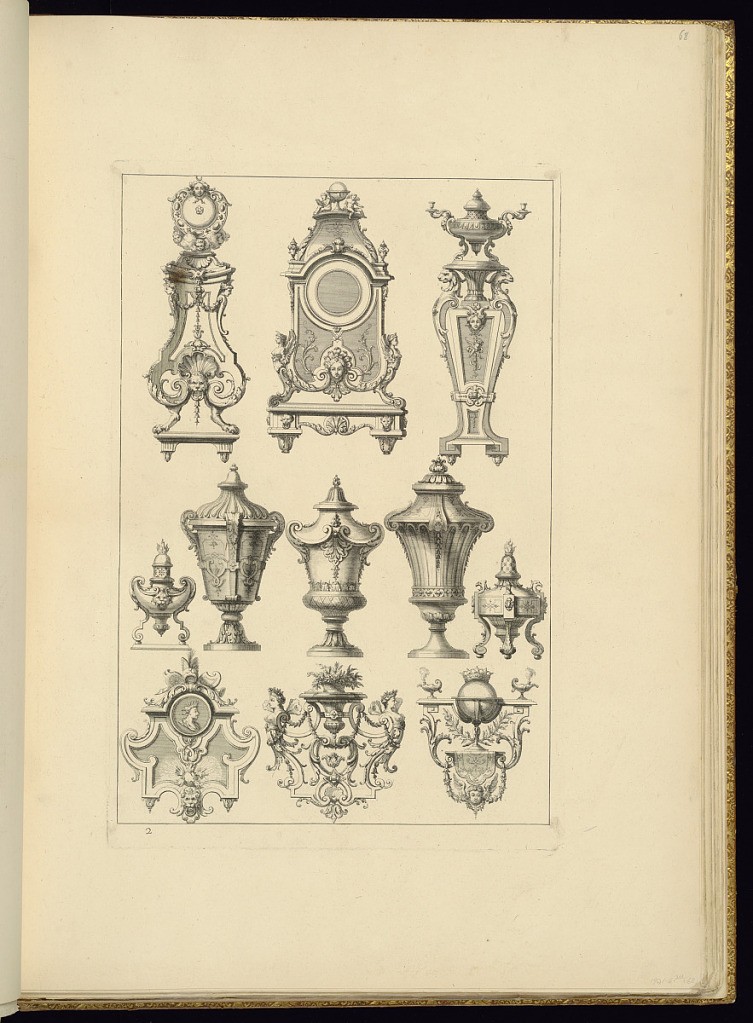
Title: Ornamented Clock, Vase, and Console Designs
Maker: Jean Berain, the elder, French, 1640-1711
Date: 1711
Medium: Engraving on laid paper
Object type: Bound print
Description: Designs for clocks, vases, and consoles, featuring ornamental motifs such as scrolls, garlands, portrait medallions, masks, and terms. The plate is numbered but not signed.